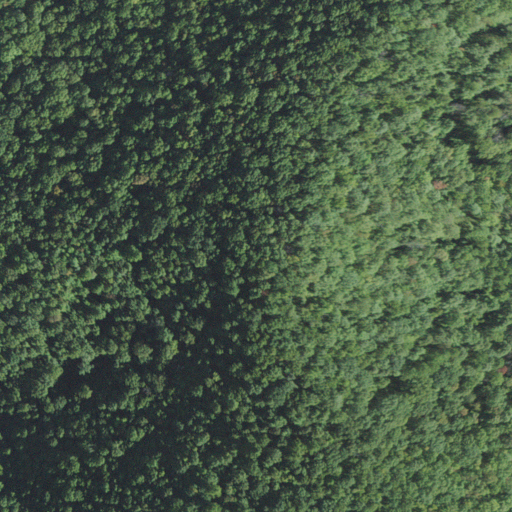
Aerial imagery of mountain in North Carolina named Joe Top containing deciduous forest and mixed forest